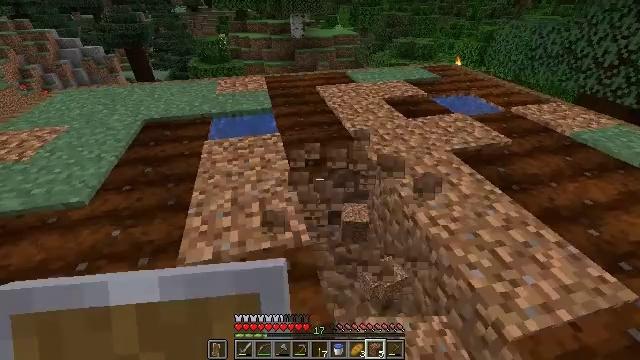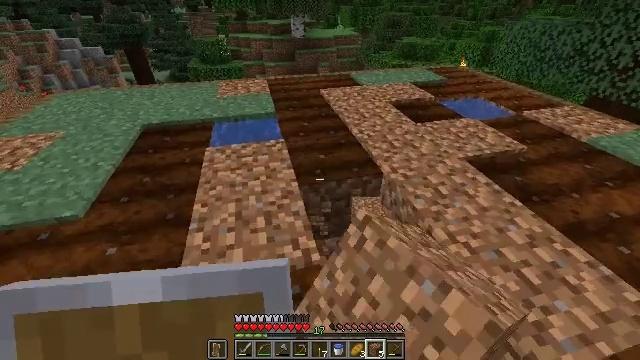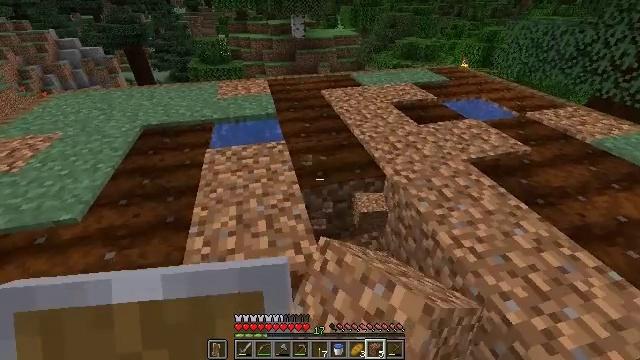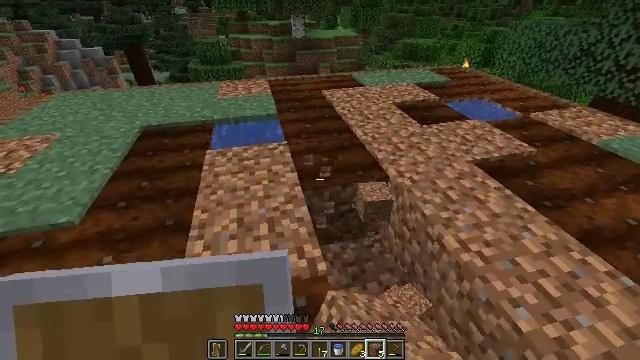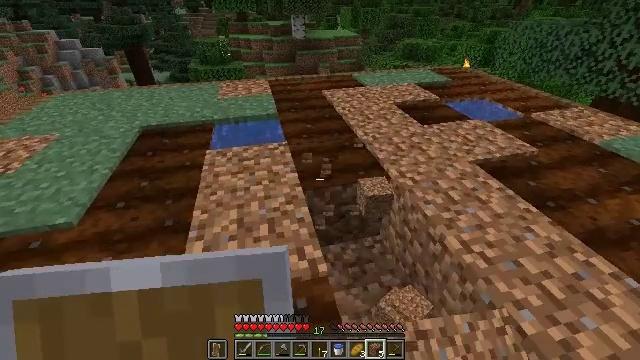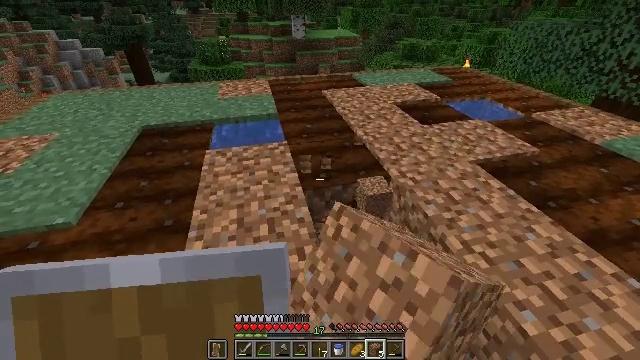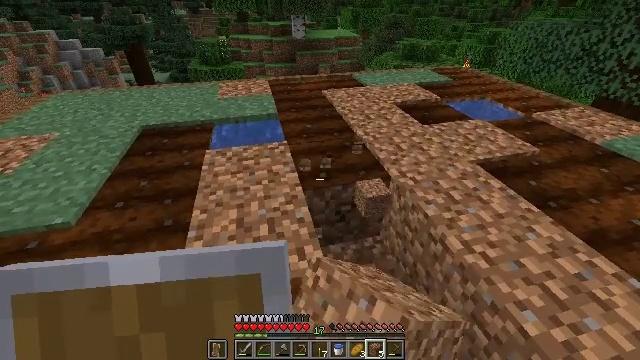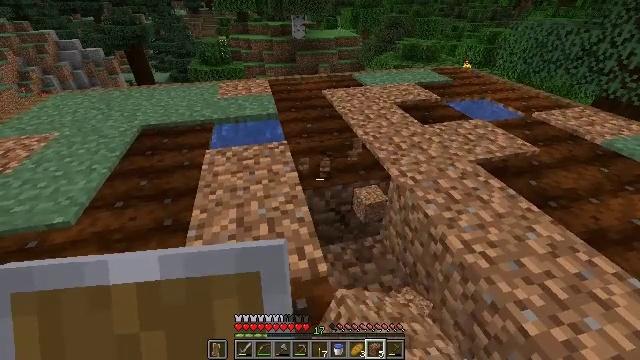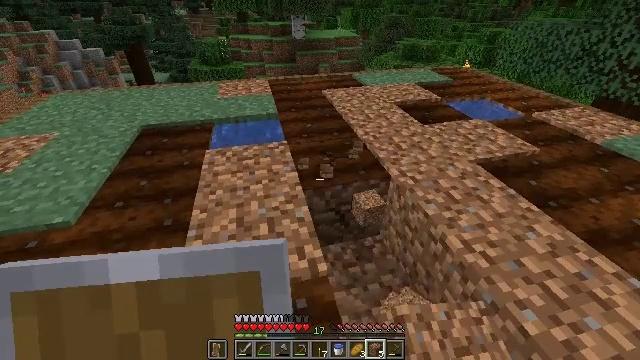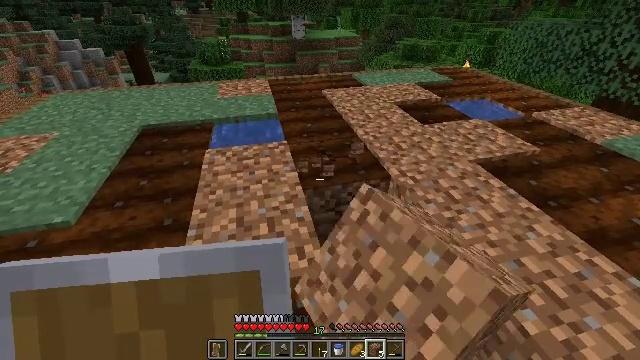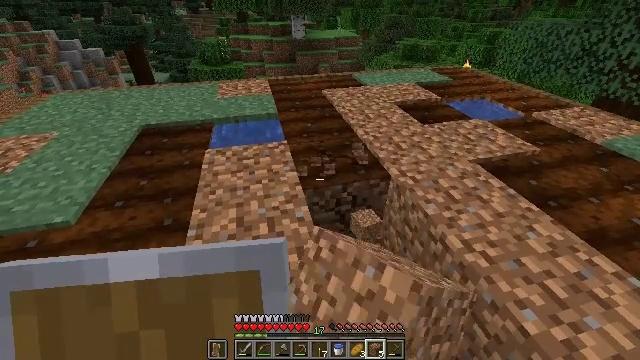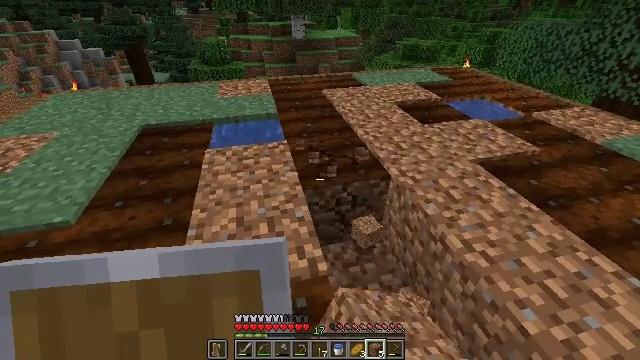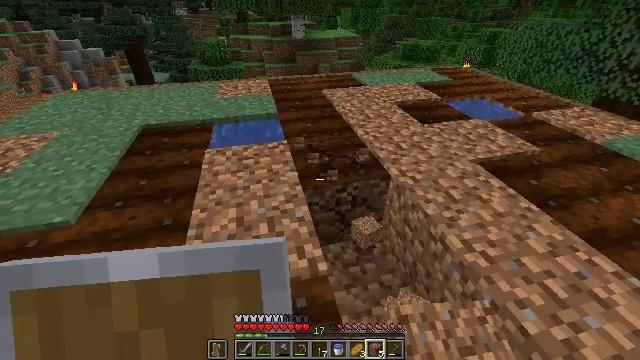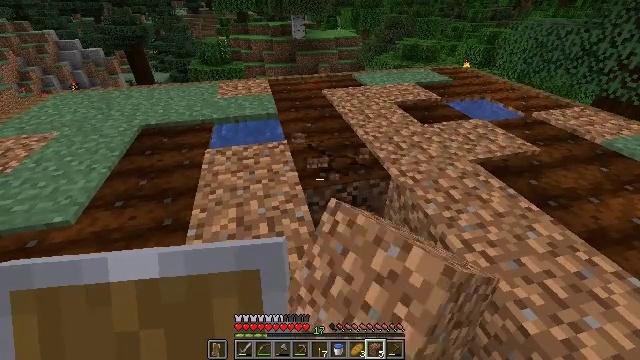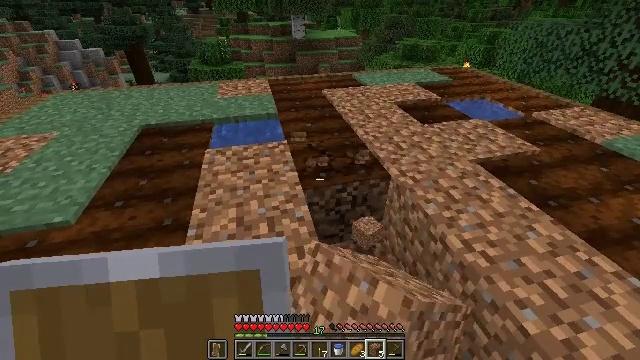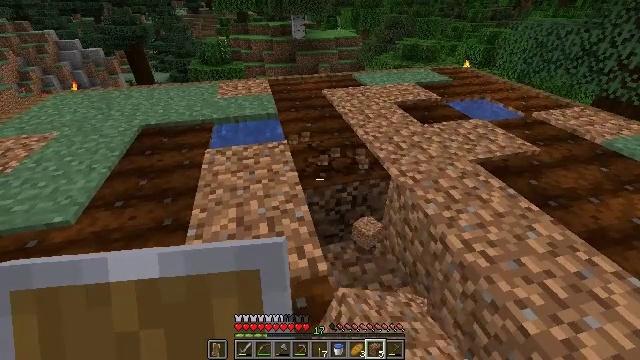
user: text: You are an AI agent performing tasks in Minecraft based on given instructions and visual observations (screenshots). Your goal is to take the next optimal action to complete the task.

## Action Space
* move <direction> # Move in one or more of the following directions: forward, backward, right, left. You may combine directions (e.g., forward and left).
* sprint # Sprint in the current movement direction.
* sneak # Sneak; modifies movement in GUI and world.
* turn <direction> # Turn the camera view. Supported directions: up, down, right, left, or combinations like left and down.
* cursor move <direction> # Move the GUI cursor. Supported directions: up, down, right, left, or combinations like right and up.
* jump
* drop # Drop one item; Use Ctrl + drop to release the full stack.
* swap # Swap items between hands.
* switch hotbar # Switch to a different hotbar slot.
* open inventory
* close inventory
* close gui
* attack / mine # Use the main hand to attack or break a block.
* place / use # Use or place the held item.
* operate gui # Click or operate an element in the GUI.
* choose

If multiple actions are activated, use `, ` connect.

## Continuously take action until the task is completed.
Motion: motion action
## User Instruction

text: Mine the farmland block.
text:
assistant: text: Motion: attack / mine
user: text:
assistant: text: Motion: attack / mine
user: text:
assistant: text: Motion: attack / mine
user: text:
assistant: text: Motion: attack / mine
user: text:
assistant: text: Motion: attack / mine
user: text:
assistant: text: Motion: attack / mine
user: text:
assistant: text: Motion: attack / mine
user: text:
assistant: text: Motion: attack / mine
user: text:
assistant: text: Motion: attack / mine
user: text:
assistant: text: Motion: attack / mine
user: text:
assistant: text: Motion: attack / mine
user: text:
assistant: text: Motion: attack / mine
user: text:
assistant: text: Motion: attack / mine
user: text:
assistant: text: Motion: attack / mine
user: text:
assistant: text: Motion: attack / mine
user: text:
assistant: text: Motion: attack / mine
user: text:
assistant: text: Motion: attack / mine
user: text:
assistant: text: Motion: move forward, attack / mine
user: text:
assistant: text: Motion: move forward, attack / mine
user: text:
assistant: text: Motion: move forward, attack / mine
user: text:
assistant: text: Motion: move forward, attack / mine
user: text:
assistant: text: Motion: attack / mine
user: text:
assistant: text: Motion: attack / mine
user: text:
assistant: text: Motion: attack / mine
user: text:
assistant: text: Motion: attack / mine
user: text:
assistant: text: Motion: attack / mine
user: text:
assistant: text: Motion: attack / mine
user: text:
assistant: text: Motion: attack / mine
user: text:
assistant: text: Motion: attack / mine
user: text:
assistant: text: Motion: attack / mine